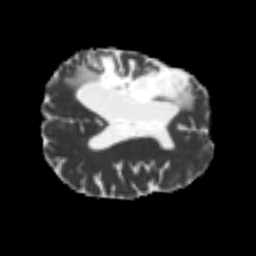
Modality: MD
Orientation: axial
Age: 43
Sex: male
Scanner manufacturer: siemens
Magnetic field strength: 3 T
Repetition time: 4.999 s
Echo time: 0.07946 s